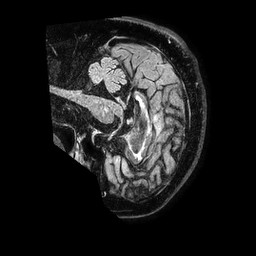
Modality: FLAIR
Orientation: sagittal
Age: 55
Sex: male
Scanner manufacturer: philips
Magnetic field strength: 1.5 T
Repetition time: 4.8 s
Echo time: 0.3 s